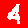
Digit: 4